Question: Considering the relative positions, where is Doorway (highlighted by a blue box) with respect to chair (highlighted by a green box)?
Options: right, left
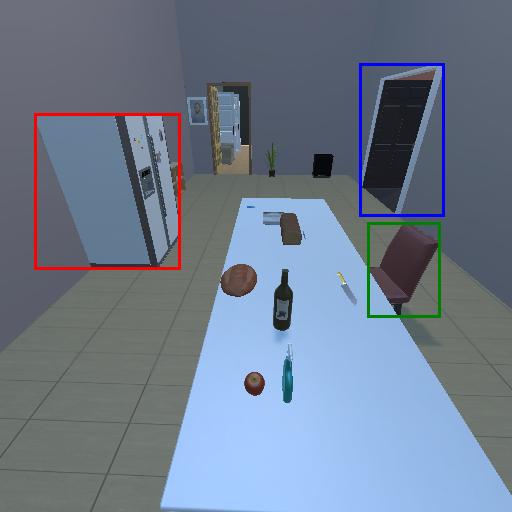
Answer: right